Field crop: tomato
Growth stage: 1
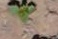
Species: solanum